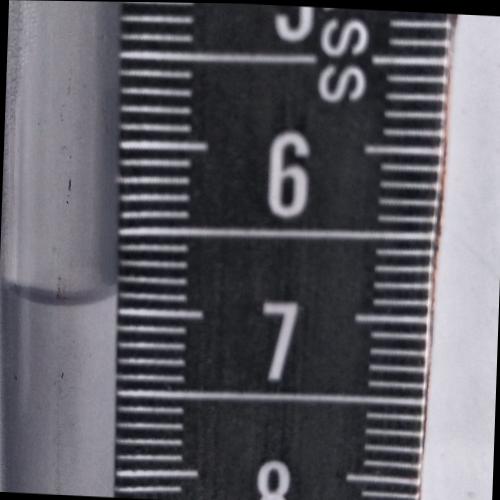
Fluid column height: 6.9 cm